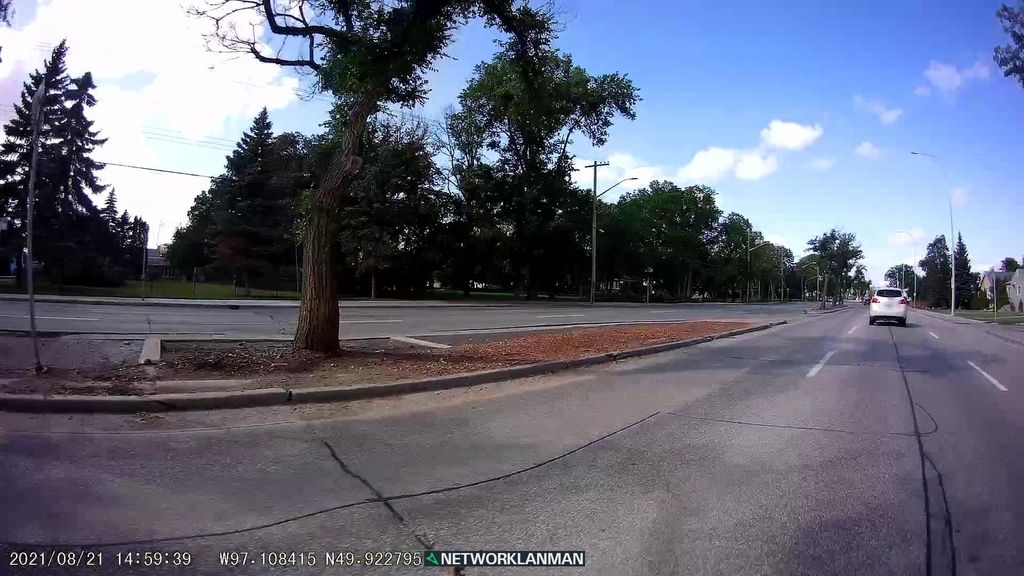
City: winnipeg